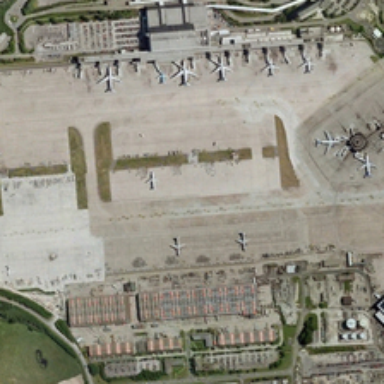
Many buildings are around some planes in an airport .